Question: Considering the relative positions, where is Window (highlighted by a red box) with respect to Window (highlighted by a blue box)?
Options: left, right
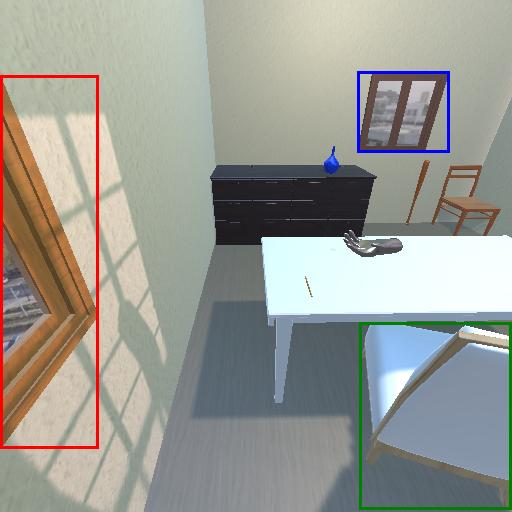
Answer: left